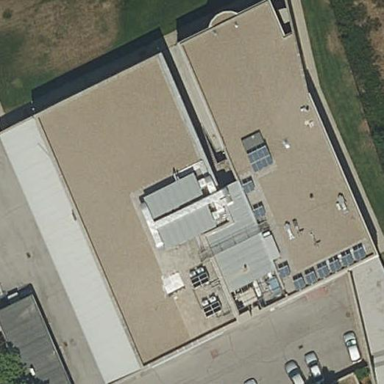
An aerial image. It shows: Public building.